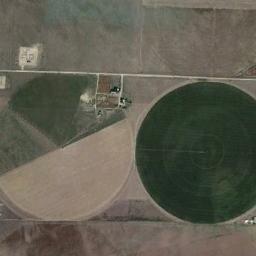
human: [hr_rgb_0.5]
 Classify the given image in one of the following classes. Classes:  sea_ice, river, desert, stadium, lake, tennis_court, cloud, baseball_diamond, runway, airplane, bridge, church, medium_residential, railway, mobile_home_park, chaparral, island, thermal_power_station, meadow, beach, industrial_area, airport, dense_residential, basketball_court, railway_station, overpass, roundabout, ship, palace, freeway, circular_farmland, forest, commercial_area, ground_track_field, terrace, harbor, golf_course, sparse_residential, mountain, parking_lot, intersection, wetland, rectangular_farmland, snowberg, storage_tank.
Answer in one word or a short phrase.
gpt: circular_farmland